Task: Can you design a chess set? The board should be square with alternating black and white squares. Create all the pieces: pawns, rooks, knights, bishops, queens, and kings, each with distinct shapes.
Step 3735:
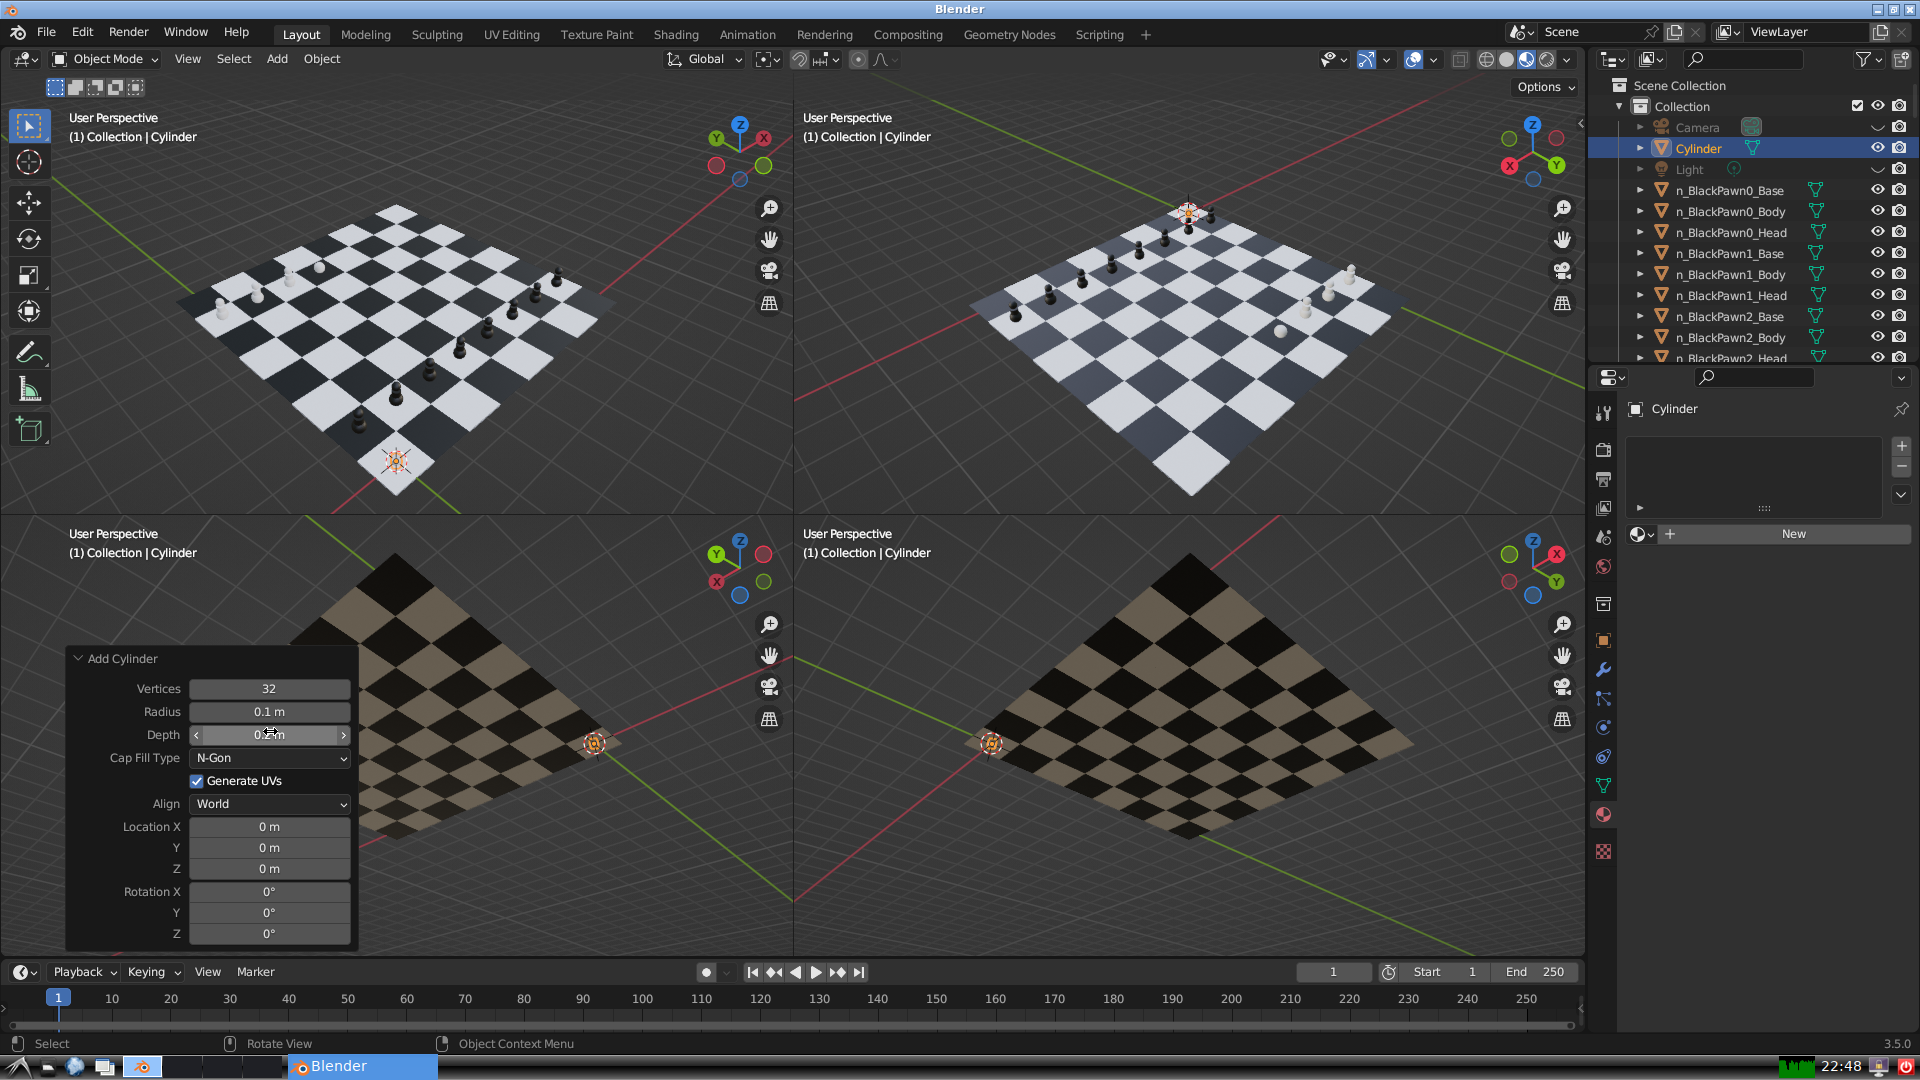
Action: click: no